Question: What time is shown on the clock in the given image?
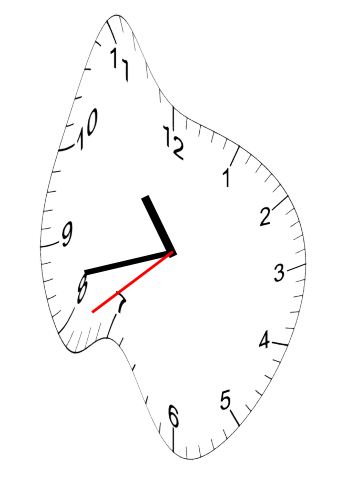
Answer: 10:42:39